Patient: sex M, age 62
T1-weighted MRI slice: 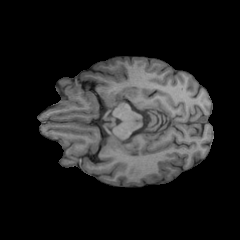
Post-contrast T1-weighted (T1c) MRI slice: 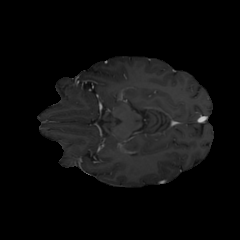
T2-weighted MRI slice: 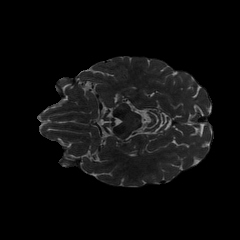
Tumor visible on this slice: no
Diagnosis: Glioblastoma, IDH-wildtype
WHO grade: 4